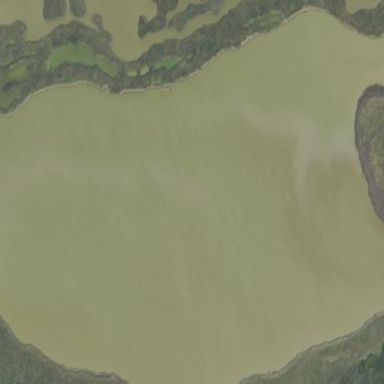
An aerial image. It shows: Tidal lake surrounded by water.